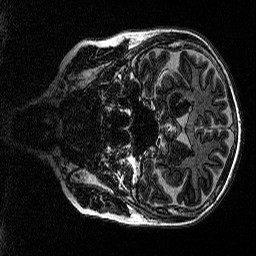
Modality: MP2RAGE
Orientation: coronal
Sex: female
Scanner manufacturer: siemens
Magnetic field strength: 3 T
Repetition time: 5 s
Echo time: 0.00292 s